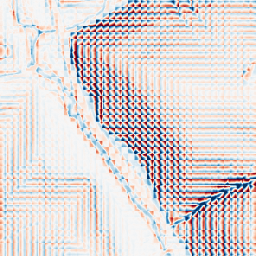
Category: wavelet
Decomposition family: wavelet_dwt
Decomposition parameters: wavelet: haar
level: 3
Upsampling method: bilinear
Upsampling parameters: scale: 8
Upsampling scale: 8